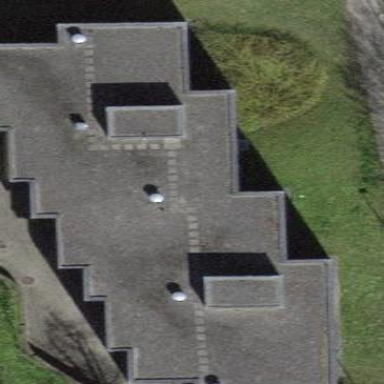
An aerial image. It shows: Building with flat roof.